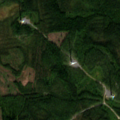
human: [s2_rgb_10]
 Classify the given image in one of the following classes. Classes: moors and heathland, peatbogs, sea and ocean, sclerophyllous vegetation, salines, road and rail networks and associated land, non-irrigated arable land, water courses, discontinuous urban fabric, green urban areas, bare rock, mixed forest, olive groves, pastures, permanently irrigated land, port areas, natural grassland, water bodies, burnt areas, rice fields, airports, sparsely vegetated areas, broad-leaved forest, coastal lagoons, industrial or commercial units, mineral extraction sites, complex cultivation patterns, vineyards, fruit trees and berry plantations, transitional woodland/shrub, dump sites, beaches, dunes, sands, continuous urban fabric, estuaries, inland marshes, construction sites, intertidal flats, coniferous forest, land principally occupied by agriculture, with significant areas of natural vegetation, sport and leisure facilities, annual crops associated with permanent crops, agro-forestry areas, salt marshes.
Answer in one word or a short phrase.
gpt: coniferous forest, mixed forest, transitional woodland/shrub